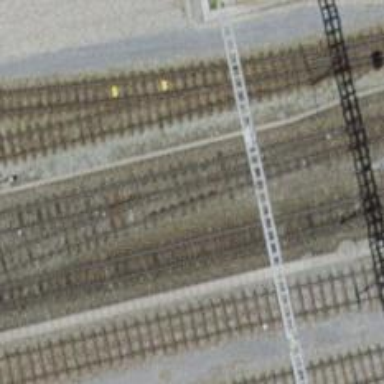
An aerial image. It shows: Narrow-gauge railway track with one electrified contact line.